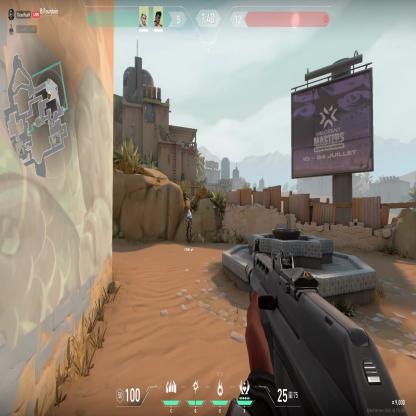
Label: teammate